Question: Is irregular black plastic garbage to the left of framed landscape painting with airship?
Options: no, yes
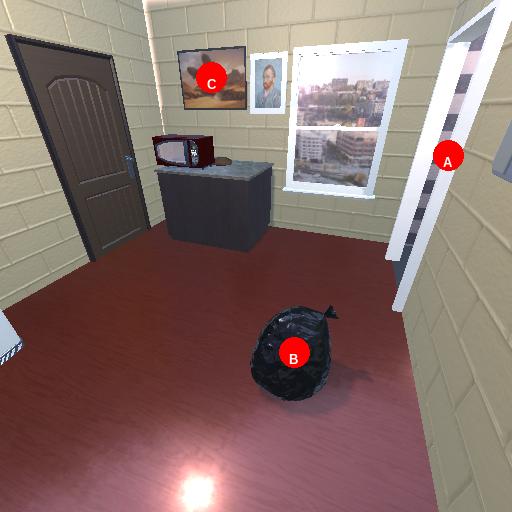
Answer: no